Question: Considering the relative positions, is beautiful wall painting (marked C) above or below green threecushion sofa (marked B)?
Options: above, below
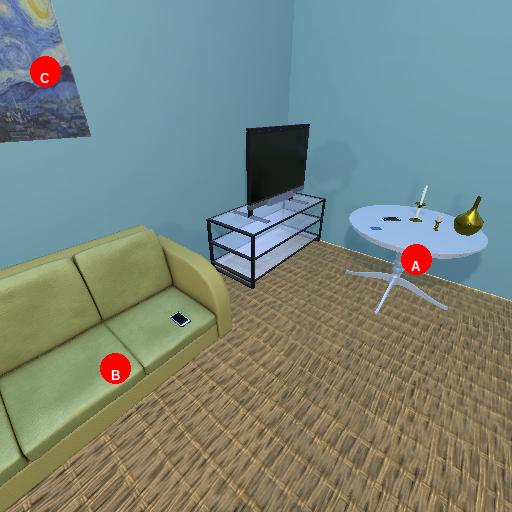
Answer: above